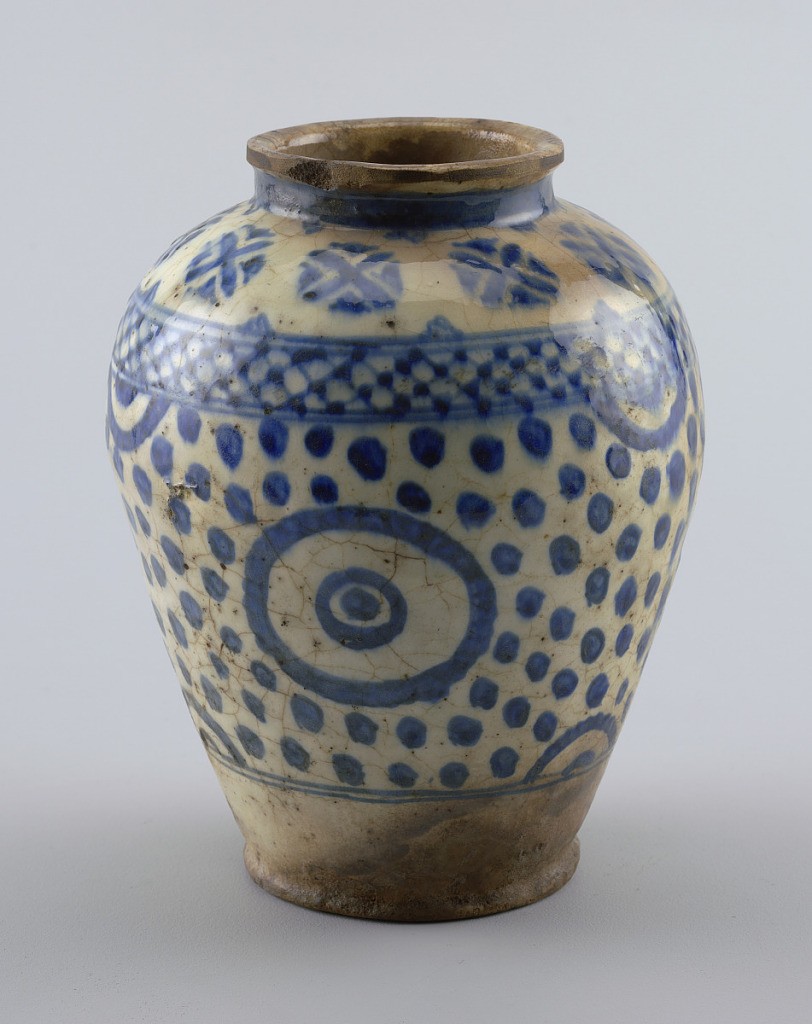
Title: Jar
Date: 18th century
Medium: Glazed earthenware
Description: Body swells at upper section, raised rim.  Glazed white background; a wide band of blue dots intersperced with larger blue concentric circlular motifs; above that a diapered band,  at top a band of crossed circular motifs; blue band at rim.